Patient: sex F, age 57
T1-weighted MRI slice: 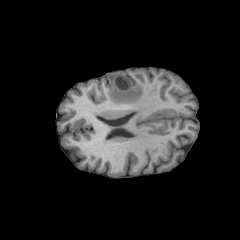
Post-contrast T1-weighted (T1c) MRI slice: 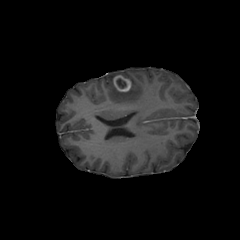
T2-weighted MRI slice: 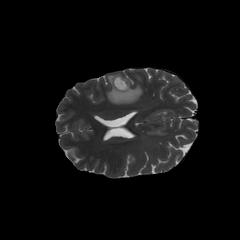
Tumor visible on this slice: yes
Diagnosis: Glioblastoma, IDH-wildtype
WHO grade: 4